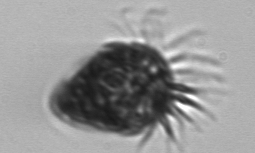
Label: Strombidium_morphotype2